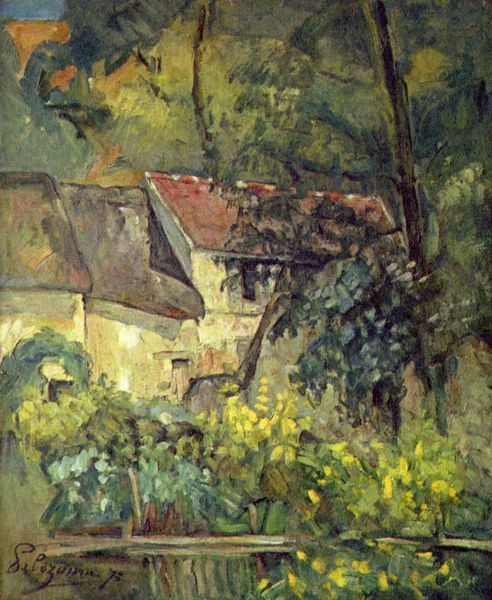
Titel: Das Haus des Père Lacroix
Künstler: Paul Cézanne
Standort: Washington (District of Columbia)
Institution: National Gallery of Art
Schlagwörter: baum, berg, blau, blätter, dunkel, gemälde, himmel, laub, schatten, vogel, wasser, weiß, aquarell, bäume, cezanne, fluss, gelb, grün, impressionismus, landschaft, ocker, see, teich, ufer, äste, blumen, braun, fenster, frankreich, grau, hell, holz, impressionisme, licht, orange, pastell, schwarz, tür, zeichnung, blüten, dach, gebäude, gras, haus, park, rasen, rot, wiese, zaun, beige, expressionismus, wand, signatur, öl, ast, bach, häuser, mühle, natur, spiegelung, stamm, strauch, brücke, busch, büsche, hütte, pastos, sonne, sträucher, blatt, pflanzen, wald, weiher, garten, fassade, fassaden, berge, dächer, mauer, ziegel, farbe, hellgrün, tag, hof, idylle, sigantur, steg, stämme, jaune, paul, vert, maler, palme, reflexion, blühend, versteckt, wände, eingang, village, unterschrift, blanc, noir, maison, landhaus, lac, paul cezanne, blattwerk, rouge, wäldchen, fenetre, fleurs, bau, lumière, ombre, schief, arbre, soleil, bois, ciel, foret, nature, paysage, verdure, peinture, wohnen, botanik, fleur, herbes, bauten, hasu, eau, bleu, montagne, ocre, riviere, mühe, campagne, maisons, jaus, signature, satteldach, dachgiebel, toit, forst, impresionnisme, couleur, huile, touche, arbres, tronc, impressionniste, couleurs, toile, provence, toiture, tuiles, mur, champetre, herbe, impressionnisme, formes, arbuste, jardin, toits, feuilles, marais, fenêtres, plante, reflet, sauvage, branche, verte, chaume, feuille, plantes, frnkreich, cabane, murs, branches, tache, busc, sainte victoire, abre maison nature, chaud, chauf, cloture, dix-neuvieme siecle, dtamm, exexpressionnisme, feuillage, forsthaus, gaften, mare, ombrage, post impressionnisme, vert bois, épaisse, étang, xix, profondeur, hameau, barriere, vegetation, facette, caché, feuillages, verste kjt, gelöb, brique, tuile, isolé, maison arbres, cotage, abandon, bergerie, marai, verdures, jaunbe, xx, cezanne\, berbe, lisière, sous-bois, isee